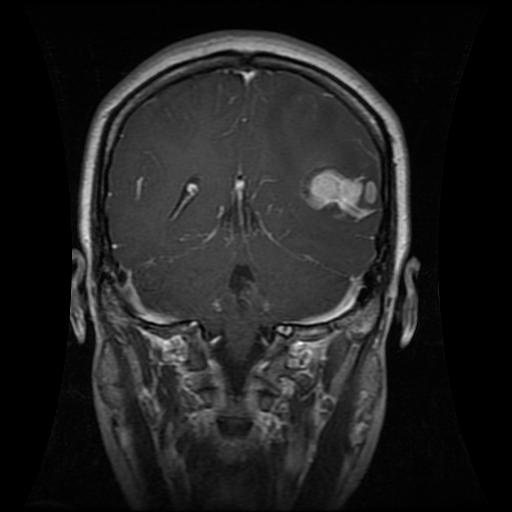
Label: glioma